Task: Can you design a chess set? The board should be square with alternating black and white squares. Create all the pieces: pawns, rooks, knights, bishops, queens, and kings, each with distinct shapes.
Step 711:
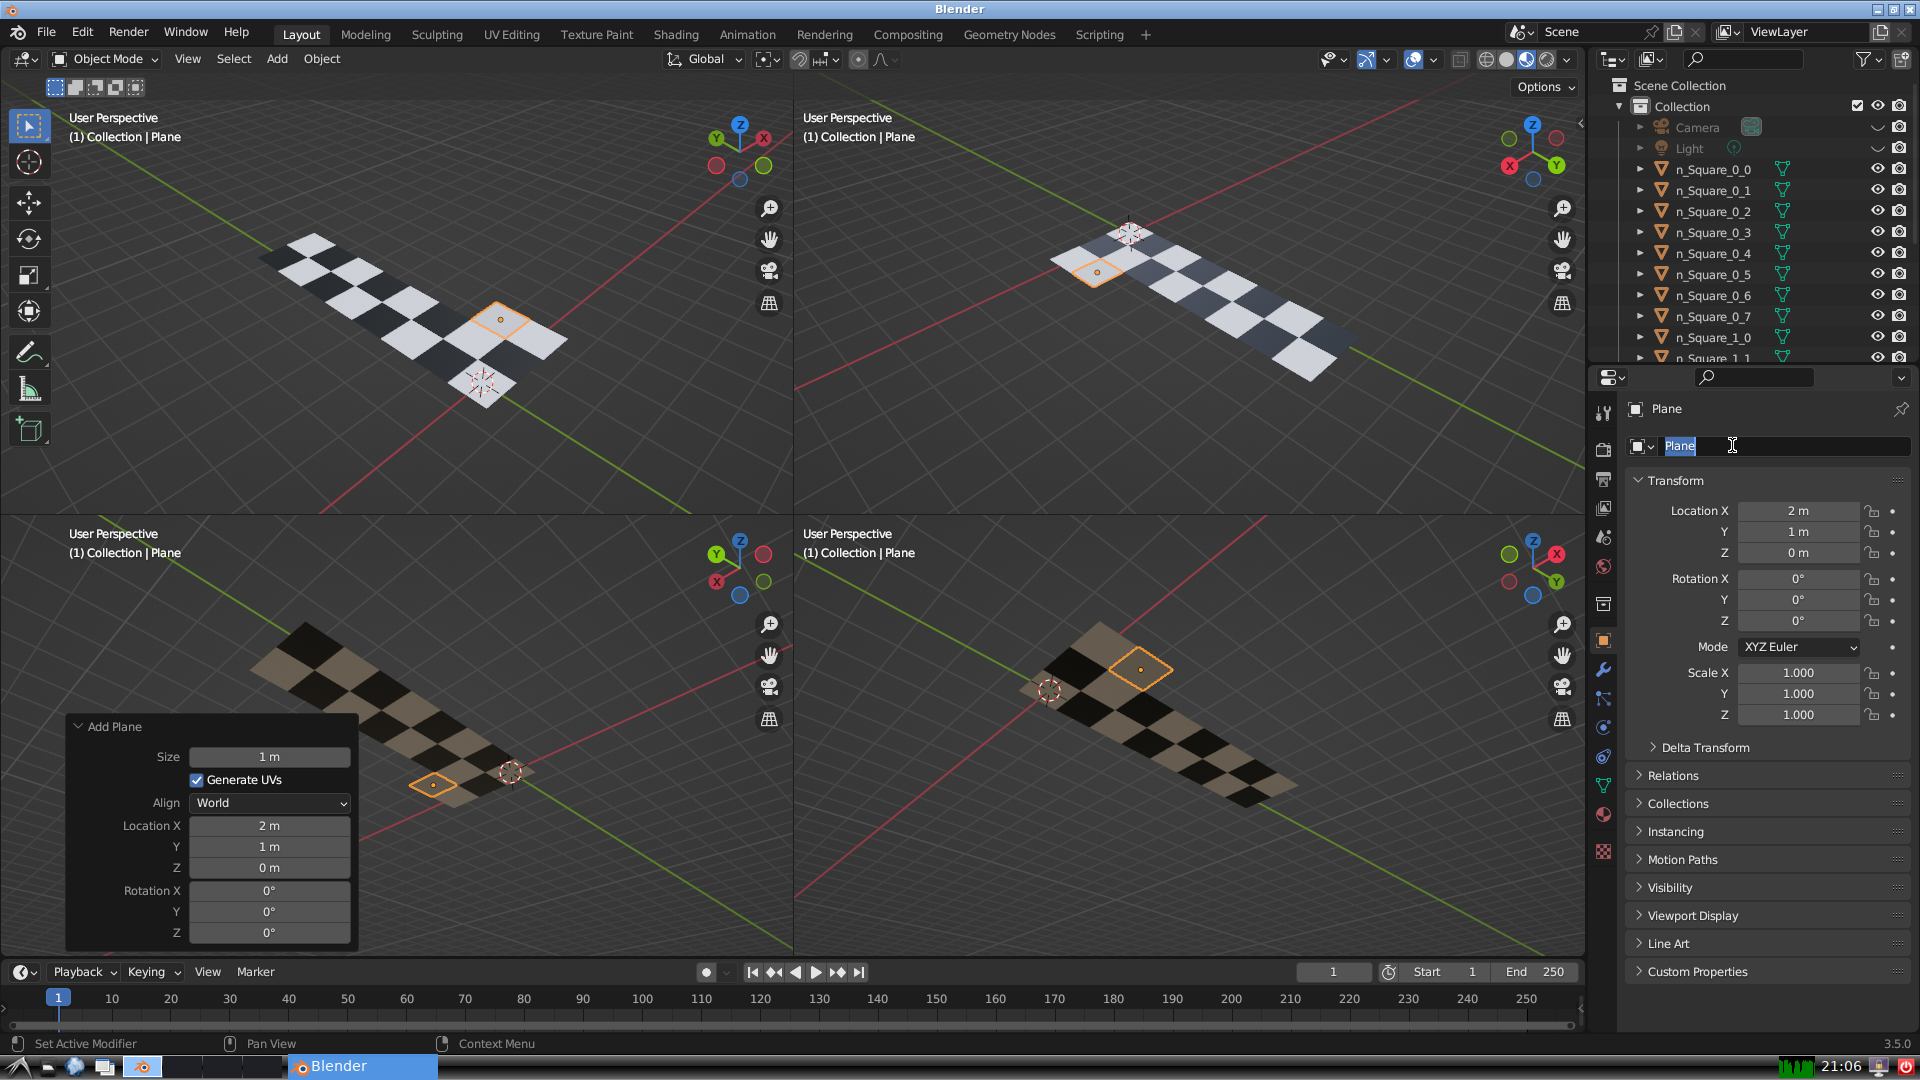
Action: input_text: n_Square_2_1